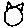
Label: cat